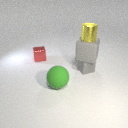
small red metal cube to the left of small gray rubber cube